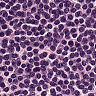
Metastatic tissue present: no